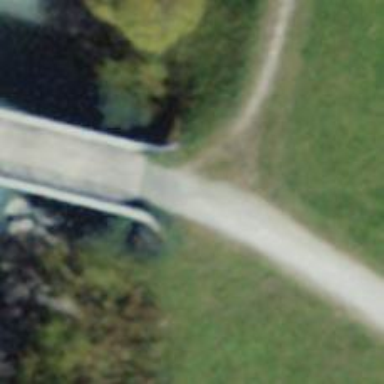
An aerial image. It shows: Concrete track road with bridge. The track is of grade1.